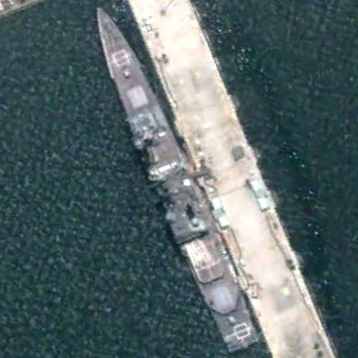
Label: cruiser